一年级 · 算术
一共有 5 只蚂蛙树叶下面有几只?

等

$\square \bigcirc \square=\square$ (只)
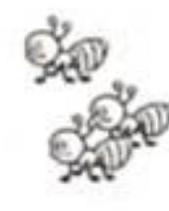
答案: $5-3=2$ (只)

答: 一共有 5 只蚂蚁, 树叶下面有 2 只。